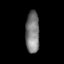
Tissue: lung
Cell type: Myeloid cells
Senescence score: 0.61
Nuclear area (px): 567
Mean DAPI intensity: 123.146